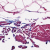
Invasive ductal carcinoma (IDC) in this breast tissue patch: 0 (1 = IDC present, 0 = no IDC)